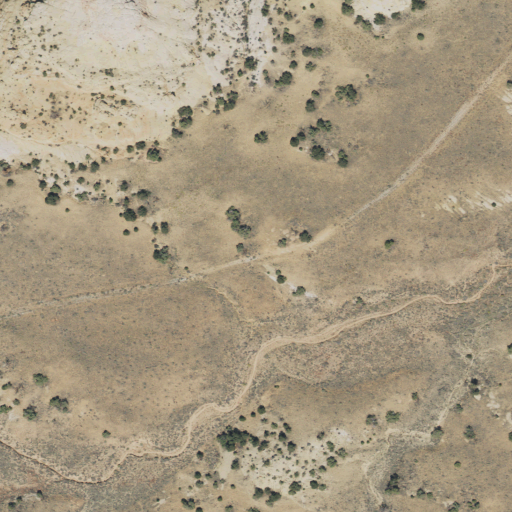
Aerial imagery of plain(s) in Utah named Little Sand Flat containing only shrub